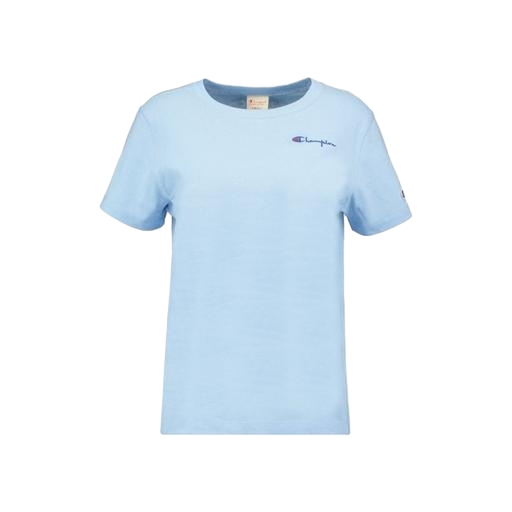
t-shirt classique light blue, blue classic tee, blue embroidered logo t-shirt, white background